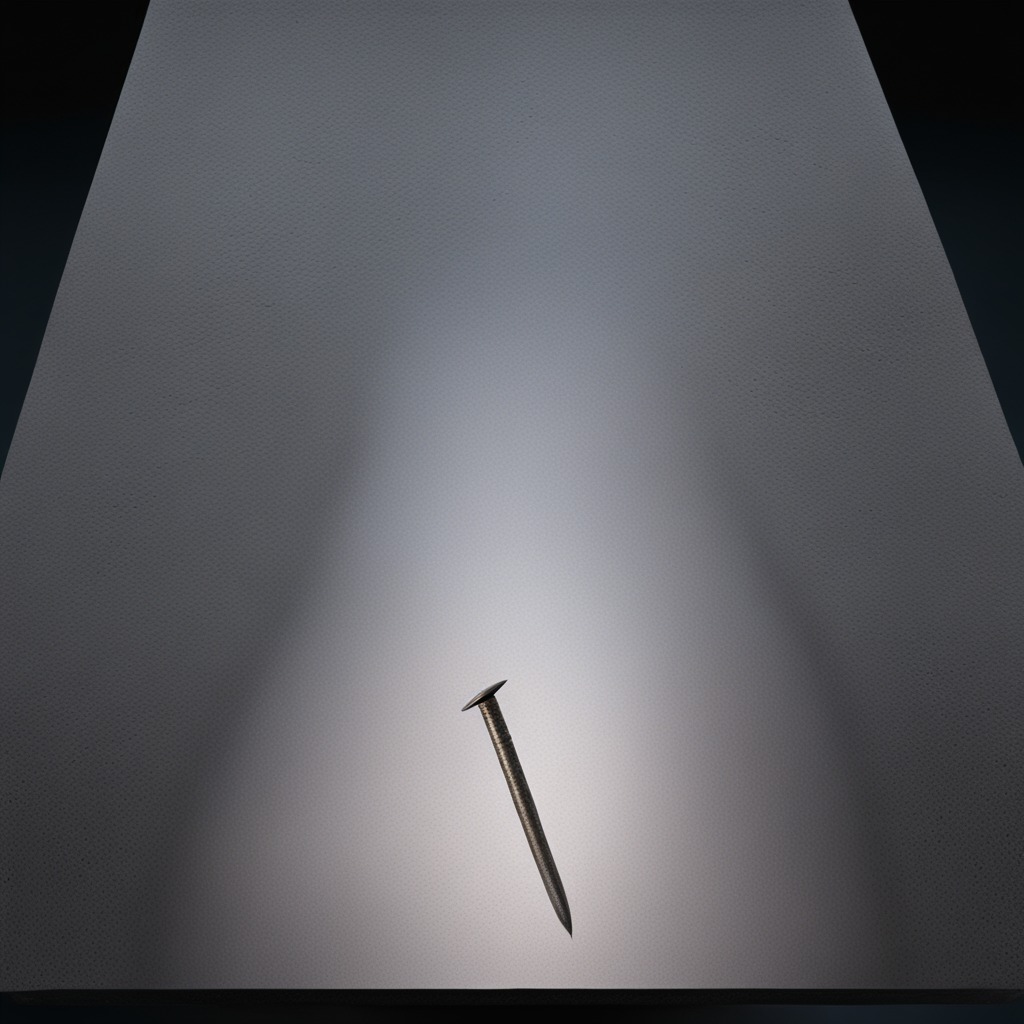
A nail is lying on the clean granite table inside a workshop at night.